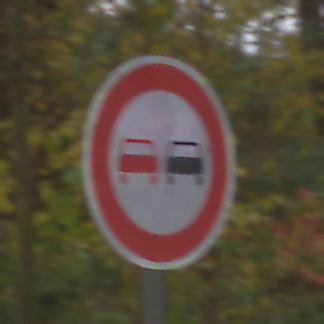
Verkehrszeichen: Ueberholverbot
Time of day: Midday
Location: Outdoor (Nature)
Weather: Overcast
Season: Autumn
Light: Natural